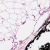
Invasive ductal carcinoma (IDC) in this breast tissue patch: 0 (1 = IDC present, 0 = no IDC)